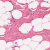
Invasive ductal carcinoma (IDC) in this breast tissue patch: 0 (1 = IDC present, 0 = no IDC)